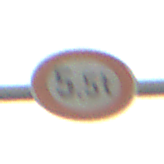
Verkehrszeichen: TatsaechlicheMasse
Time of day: SunriseSunset
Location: Outdoor (RoadRail)
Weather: Clear
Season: NotSpecified
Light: Natural